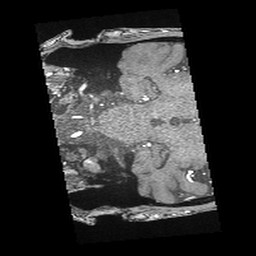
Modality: angio
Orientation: coronal
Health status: ill
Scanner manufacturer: siemens
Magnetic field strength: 3 T
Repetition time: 0.021 s
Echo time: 0.00343 s